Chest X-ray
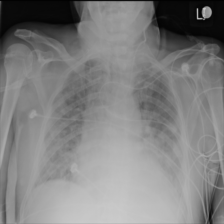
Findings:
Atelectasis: negative
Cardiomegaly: negative
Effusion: negative
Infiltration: negative
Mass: negative
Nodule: positive
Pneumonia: negative
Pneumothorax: negative
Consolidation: negative
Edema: negative
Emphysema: negative
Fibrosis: negative
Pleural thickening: negative
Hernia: negative